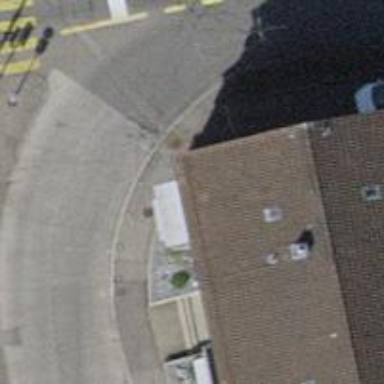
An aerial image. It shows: Street cabinet.